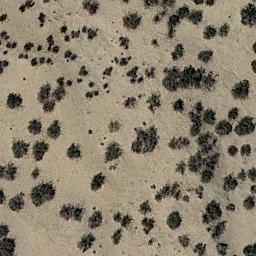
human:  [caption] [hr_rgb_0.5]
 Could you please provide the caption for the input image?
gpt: Chaparral is evenly distributed on the sand .

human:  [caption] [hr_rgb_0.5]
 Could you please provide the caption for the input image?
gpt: The chaparral is consist of some bushes on the white desert .

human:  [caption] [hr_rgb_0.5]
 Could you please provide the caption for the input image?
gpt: Some disconnected chaparrals of different sizes grow in the desert .

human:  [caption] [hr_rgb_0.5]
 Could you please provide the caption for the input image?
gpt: There are clusters of lush trees in the desert .

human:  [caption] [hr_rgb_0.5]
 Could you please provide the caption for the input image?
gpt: The chaparral is thinner on the left than on the right .